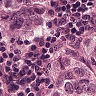
Metastatic tissue present: yes